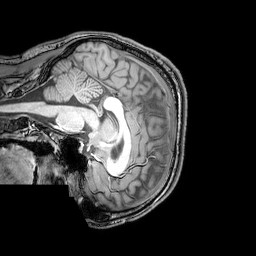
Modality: T1w
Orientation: sagittal
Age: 23
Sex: male
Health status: healthy
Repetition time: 0.081 s
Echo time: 0.037 s